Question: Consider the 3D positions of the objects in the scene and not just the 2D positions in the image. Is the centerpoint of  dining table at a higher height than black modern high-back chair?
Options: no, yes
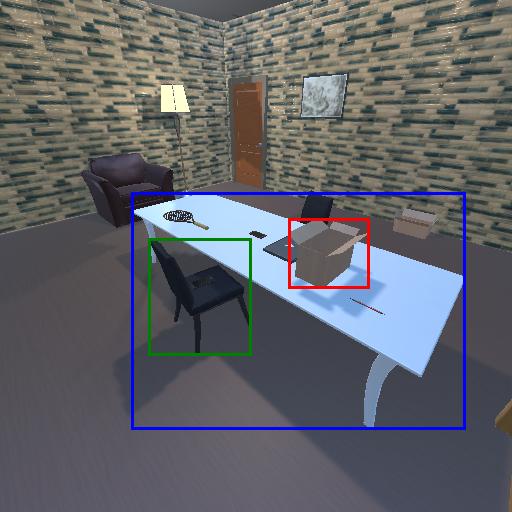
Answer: no